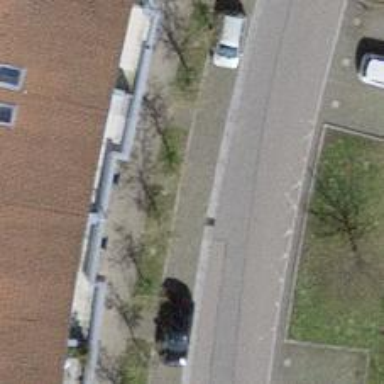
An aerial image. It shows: Street side parking with grass paver surface. The parking is oriented parallel to the road.